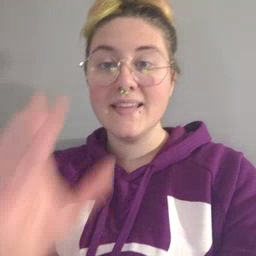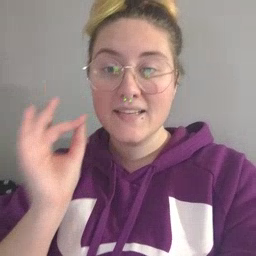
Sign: kitty